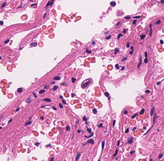
Tumor epithelial tissue: no
Tumor-associated stroma tissue: no
Normal tissue: yes